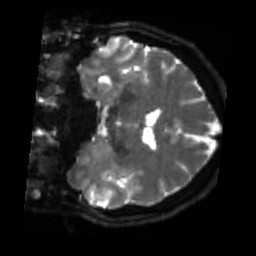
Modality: sbref
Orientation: coronal
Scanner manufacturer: siemens
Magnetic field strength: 3 T
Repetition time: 4 s
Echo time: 0.0594 s